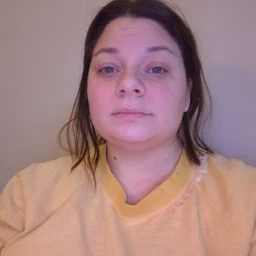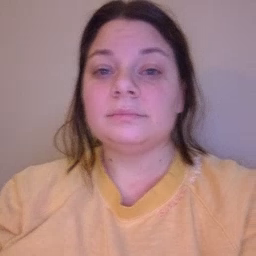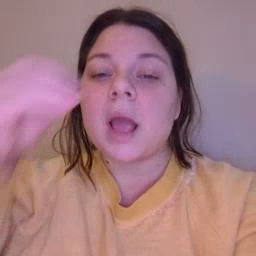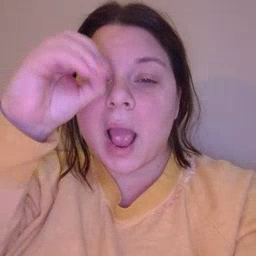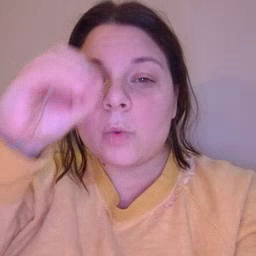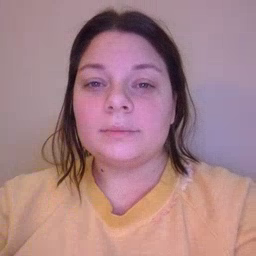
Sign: owl